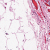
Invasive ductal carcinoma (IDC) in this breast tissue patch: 0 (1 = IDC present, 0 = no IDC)